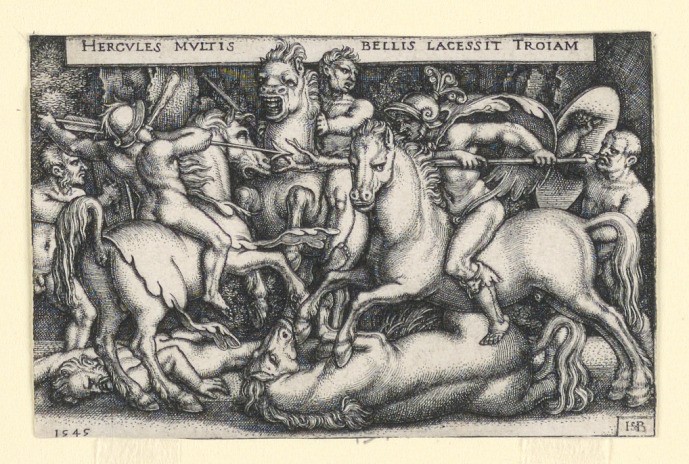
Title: Hercules Fighting against the Trojans
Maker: Hans Sebald Beham, German, 1500–1550
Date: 1542–48
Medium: Engraving on off-white laid paper
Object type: Print
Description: Horizontal rectangle. At right, Hercules on horseback, wearing helmet, battles another horseman. A horse rears in the background. A fallen horse and warrior, below.